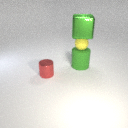
large green metal cube above large green rubber cylinder